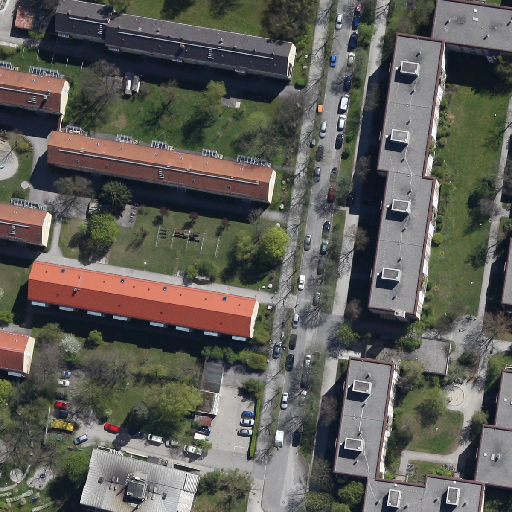
Referring expression: paved road